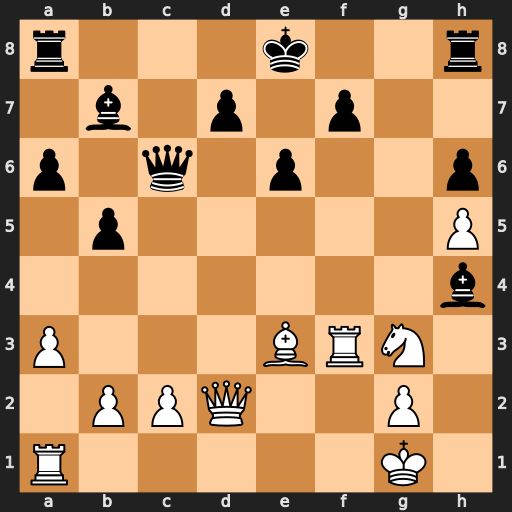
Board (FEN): r3k2r/1b1p1p2/p1q1p2p/1p5P/7b/P3BRN1/1PPQ2P1/R5K1
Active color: w
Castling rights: kq
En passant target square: -
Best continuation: Qd4 Rg8 Qxh4